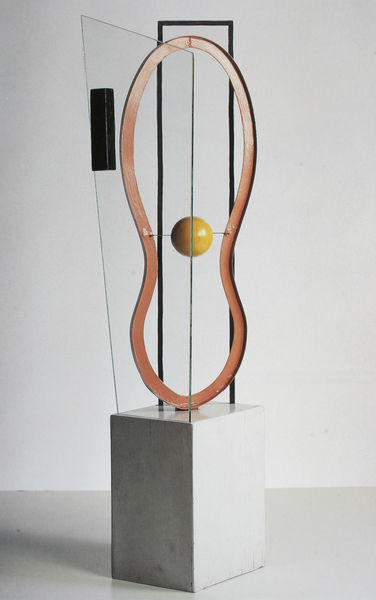
Titel: Abstrakte Skulptur
Künstler: Katarsina Kobro
Standort: Lodz
Institution: Sammlung Museum Sztuki
Schlagwörter: gelb, braun, glas, grau, holz, marmor, orange, schwarz, weiss, rot, ball, rahmen, sockel, instrument, figur, verbindung, oval, skulptur, taille, abstrakt, flächen, linien, plastik, podest, umriss, eisen, halterung, kreuz, rechteck, form, kugel, sohle, schiefer, durchsichtig, konstruktion, saiten, objekt, geometrie, viereck, vierecke, draht, eigelb, installation, gewellt, kubus, spiegelei, stehle, arp